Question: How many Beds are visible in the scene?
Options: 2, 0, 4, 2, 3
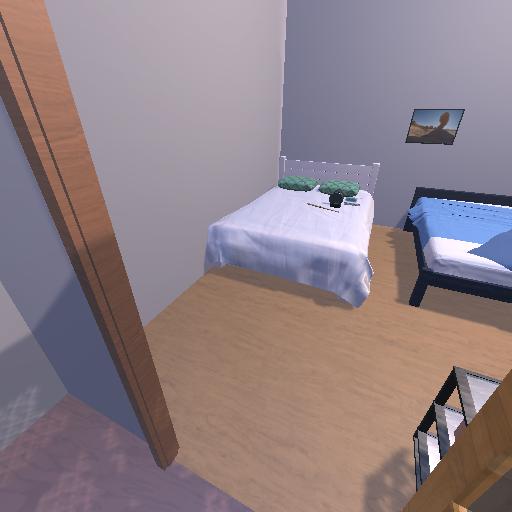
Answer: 2